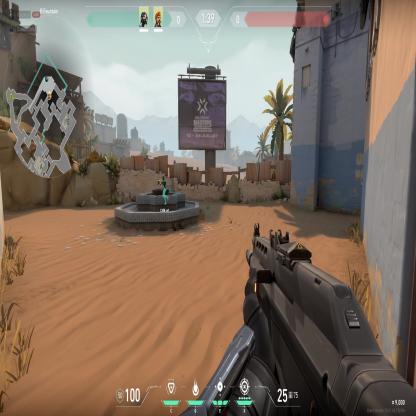
Label: teammate